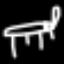
Label: bed